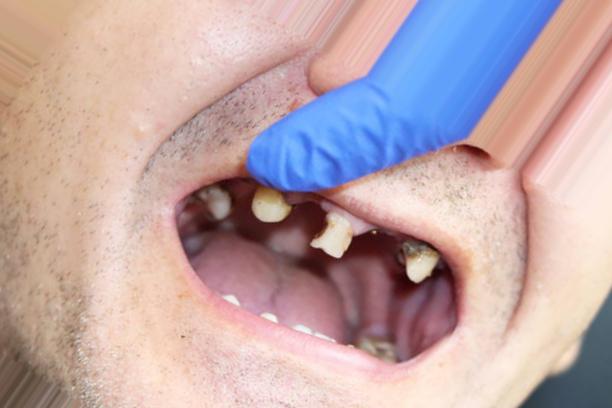
Condition: Caries